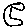
Label: moon